Question: I currently have an application which uses a regular ListView with groups to show a bunch of modules.
I would like to use a Category view. Category view is the new view introduced in Windows Vista for the Control Panel:

Is there a third party control or a way (via API) to create a ListView which mimics the behavior of the Windows 7 Control Panel?
- - - -
Seems like Windows is using a TreeView (SysTreeView32) control internally for this.
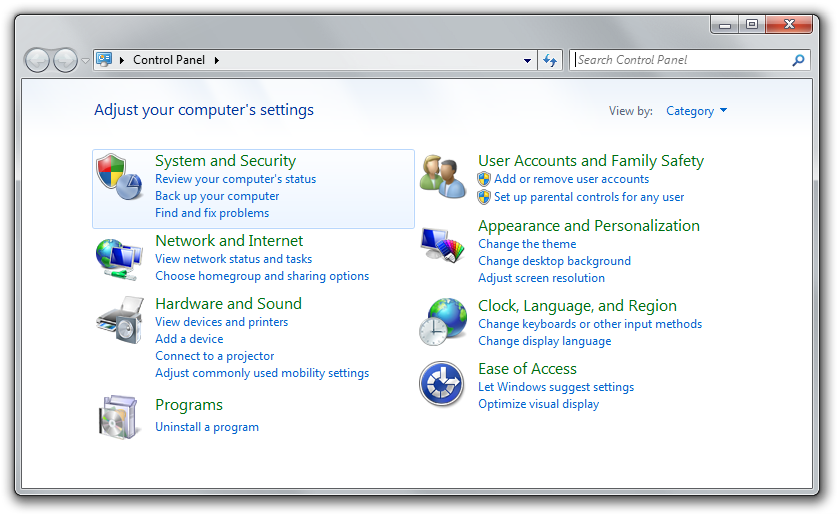
Answer: It's not a ListView, not a TreeView, its the enigmatic DirectUIHWnd. Been around a long time, back to XP's Welcome screen. Still not documented.